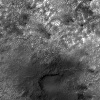
Atmospheric dust classification: not_dusty